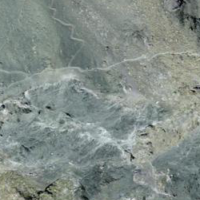
EUNIS habitat code: 48
Species observed at this site:
Ranunculus glacialis
Saxifraga oppositifolia